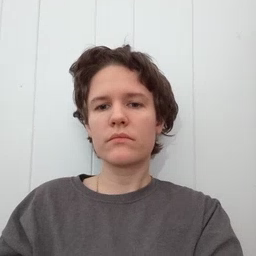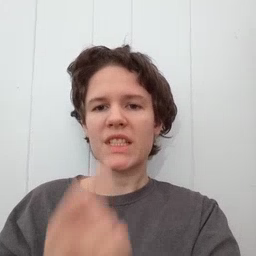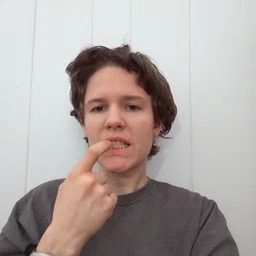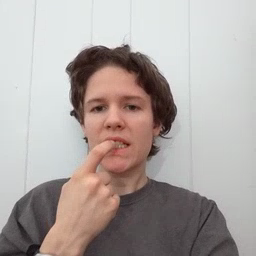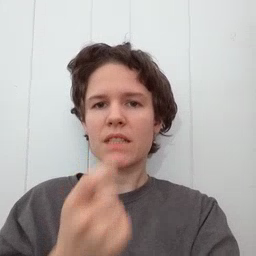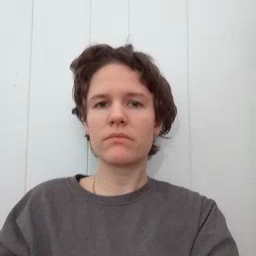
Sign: tooth